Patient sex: M
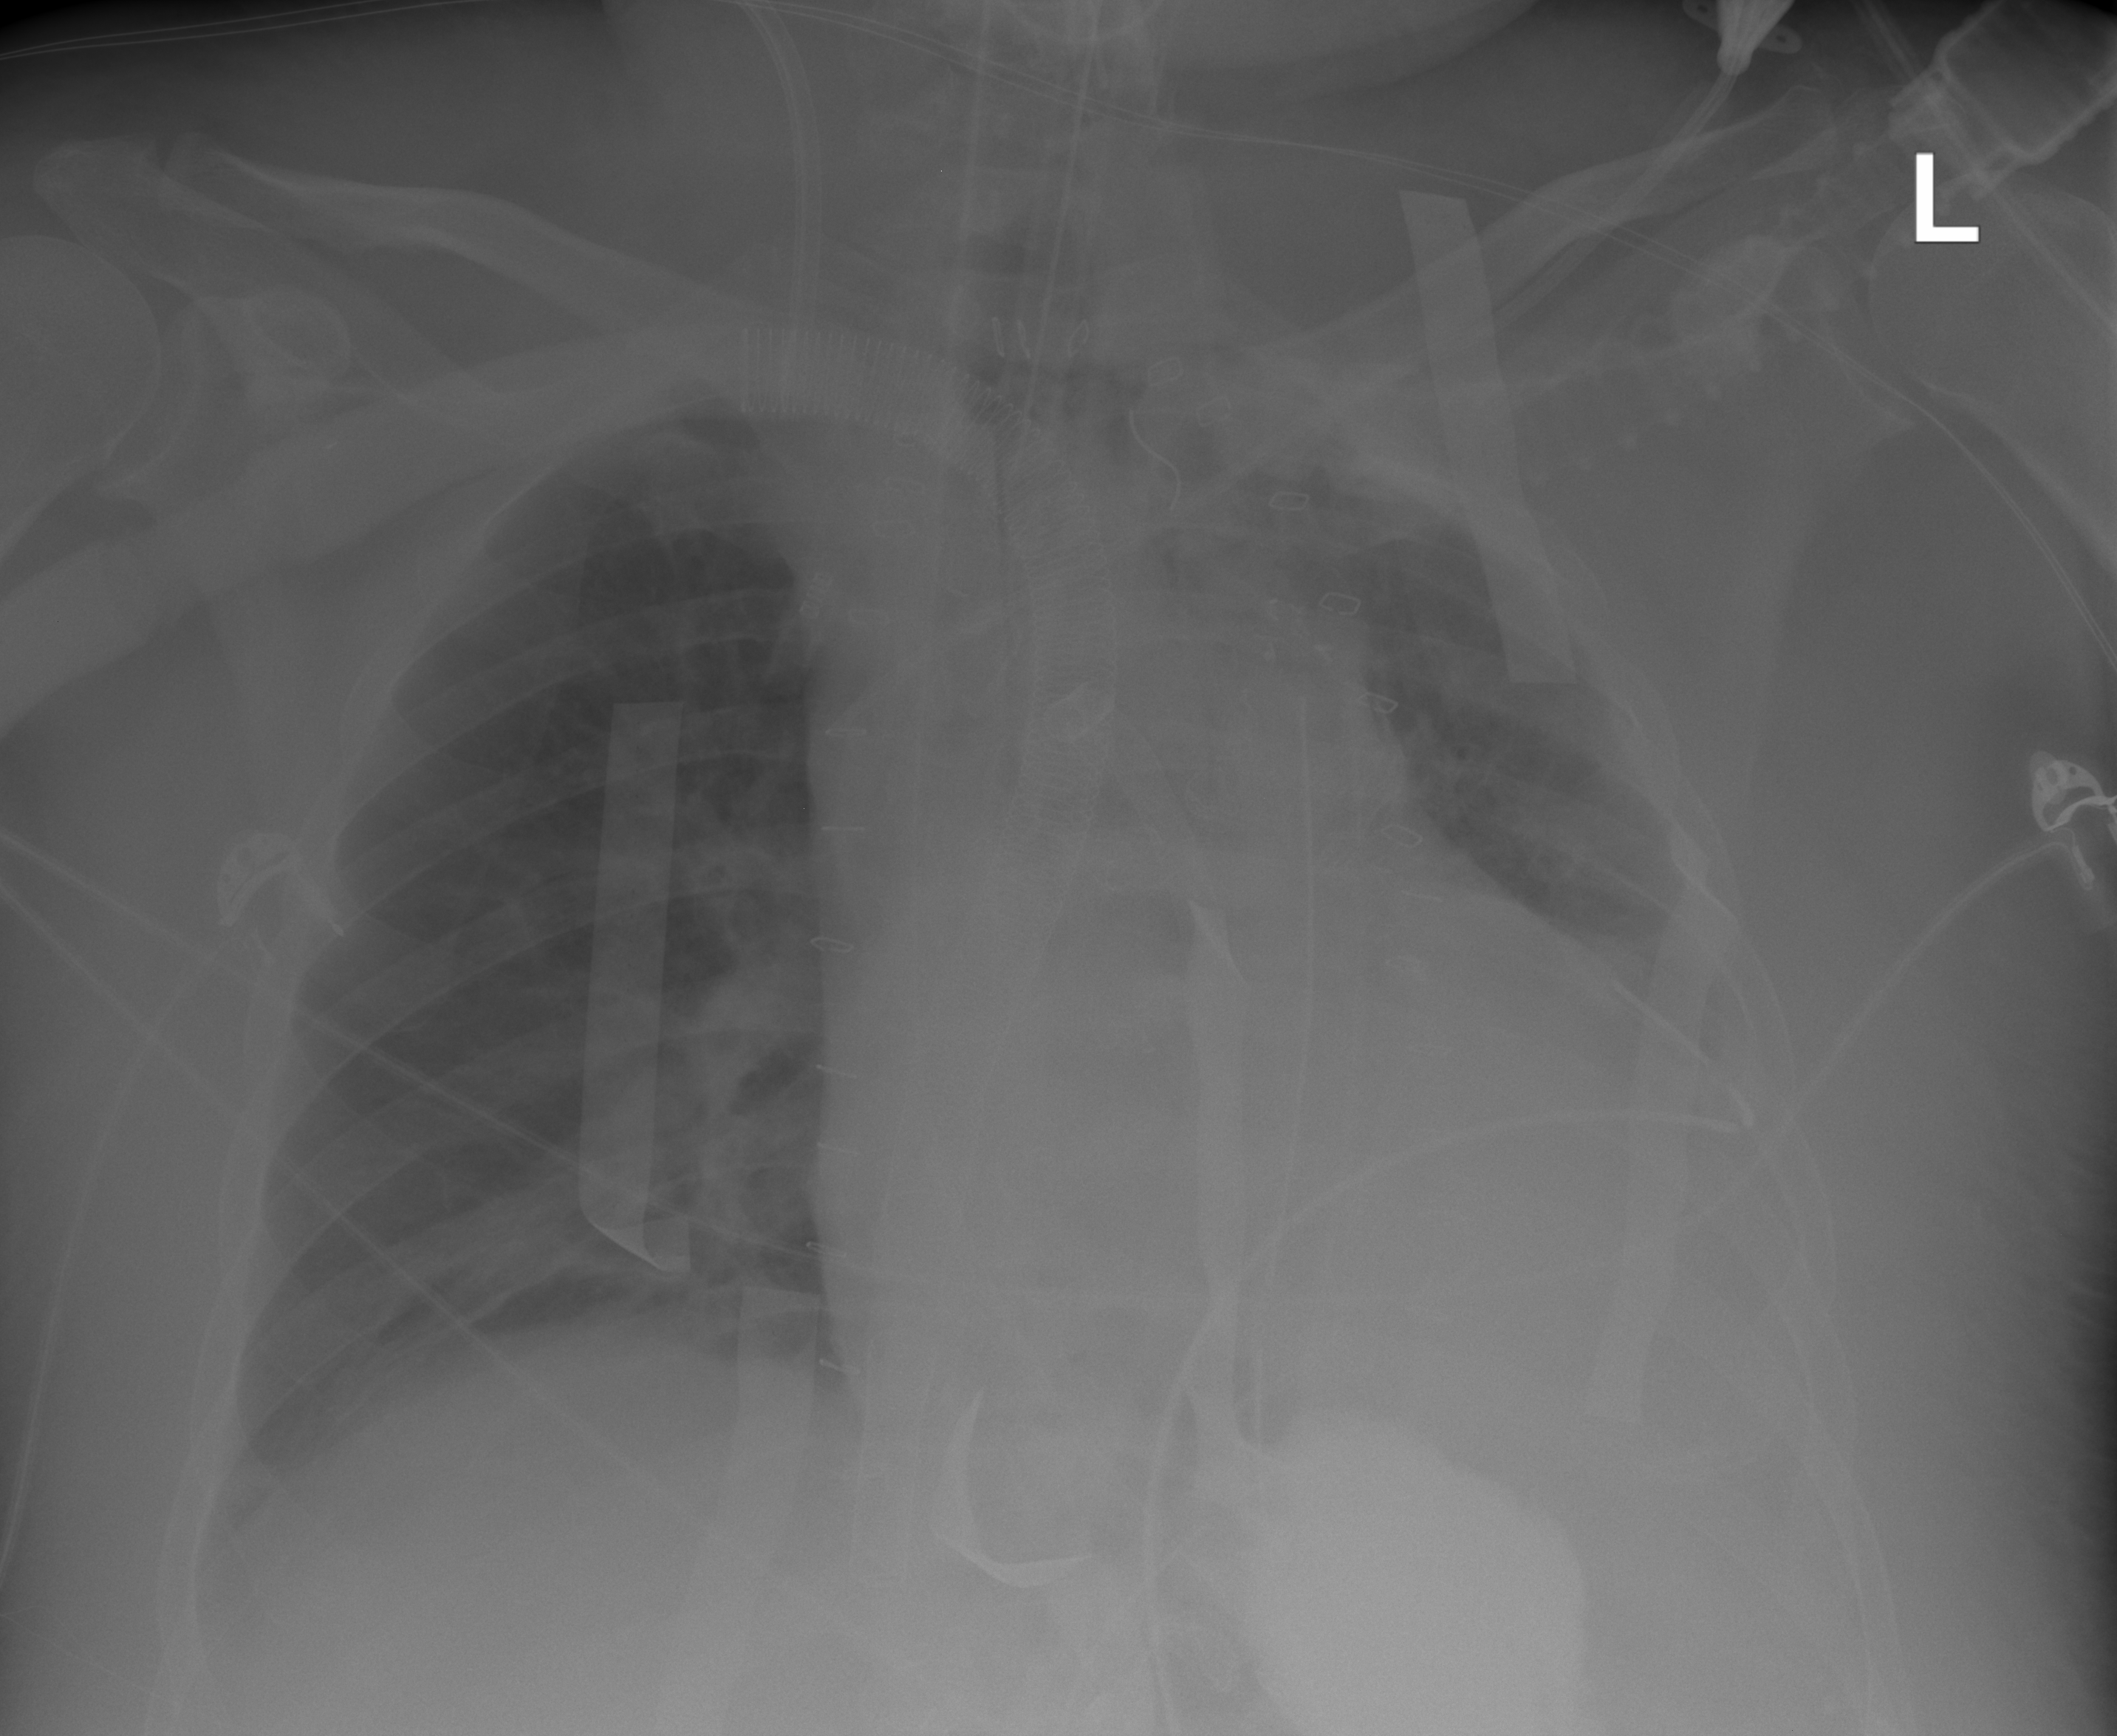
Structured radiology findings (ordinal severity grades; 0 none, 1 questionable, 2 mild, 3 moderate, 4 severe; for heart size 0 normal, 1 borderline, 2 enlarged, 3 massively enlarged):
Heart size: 2
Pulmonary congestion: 1
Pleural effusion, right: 0
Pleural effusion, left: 2
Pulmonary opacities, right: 2
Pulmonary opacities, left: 0
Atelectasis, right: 2
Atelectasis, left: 2